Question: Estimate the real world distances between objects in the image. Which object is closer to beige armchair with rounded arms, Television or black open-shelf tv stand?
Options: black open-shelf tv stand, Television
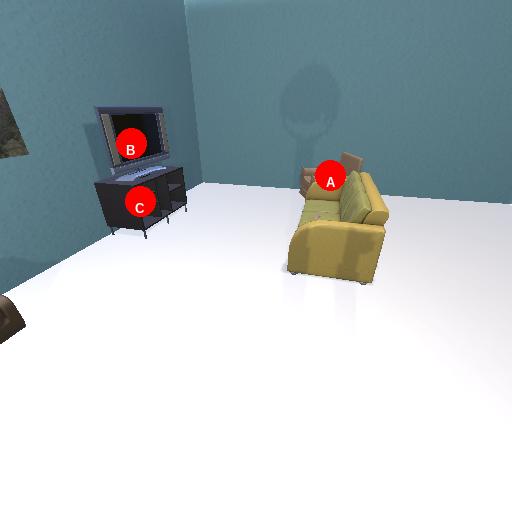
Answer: black open-shelf tv stand